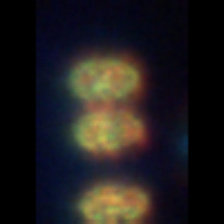
Taxon: Thalassiosira
Group: Diatoms